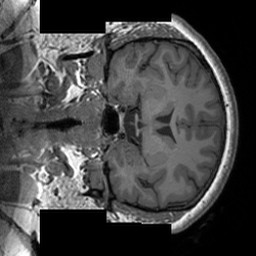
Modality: T1w
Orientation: coronal
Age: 23
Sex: female
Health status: healthy
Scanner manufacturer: siemens
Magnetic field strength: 3 T
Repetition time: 1.9 s
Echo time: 0.00252 s